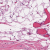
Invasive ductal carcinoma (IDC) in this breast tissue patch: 0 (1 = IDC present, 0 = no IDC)